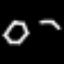
Label: octagon